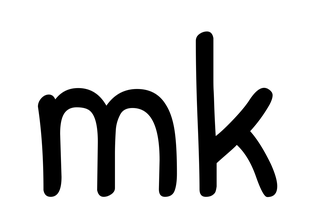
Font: PatrickHand-Regular